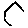
Label: hexagon